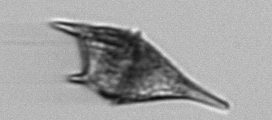
Label: Tripos_lineatus